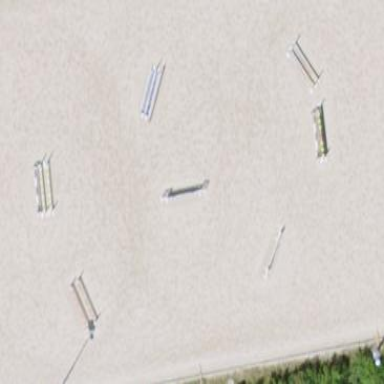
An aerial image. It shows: Equestrian pitch used for leisure and sports activities.